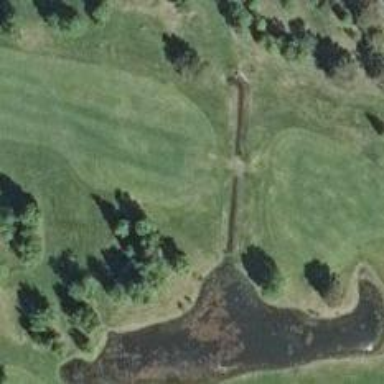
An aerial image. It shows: View of golf hole.